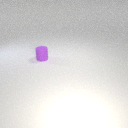
small purple rubber cylinder